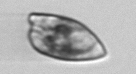
Label: Prorocentrum_dentatum